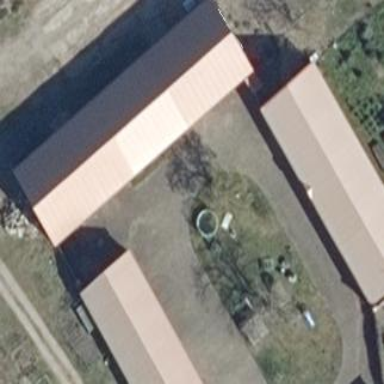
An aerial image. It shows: Gabled roof on farm auxiliary building.